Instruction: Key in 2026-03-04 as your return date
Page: home
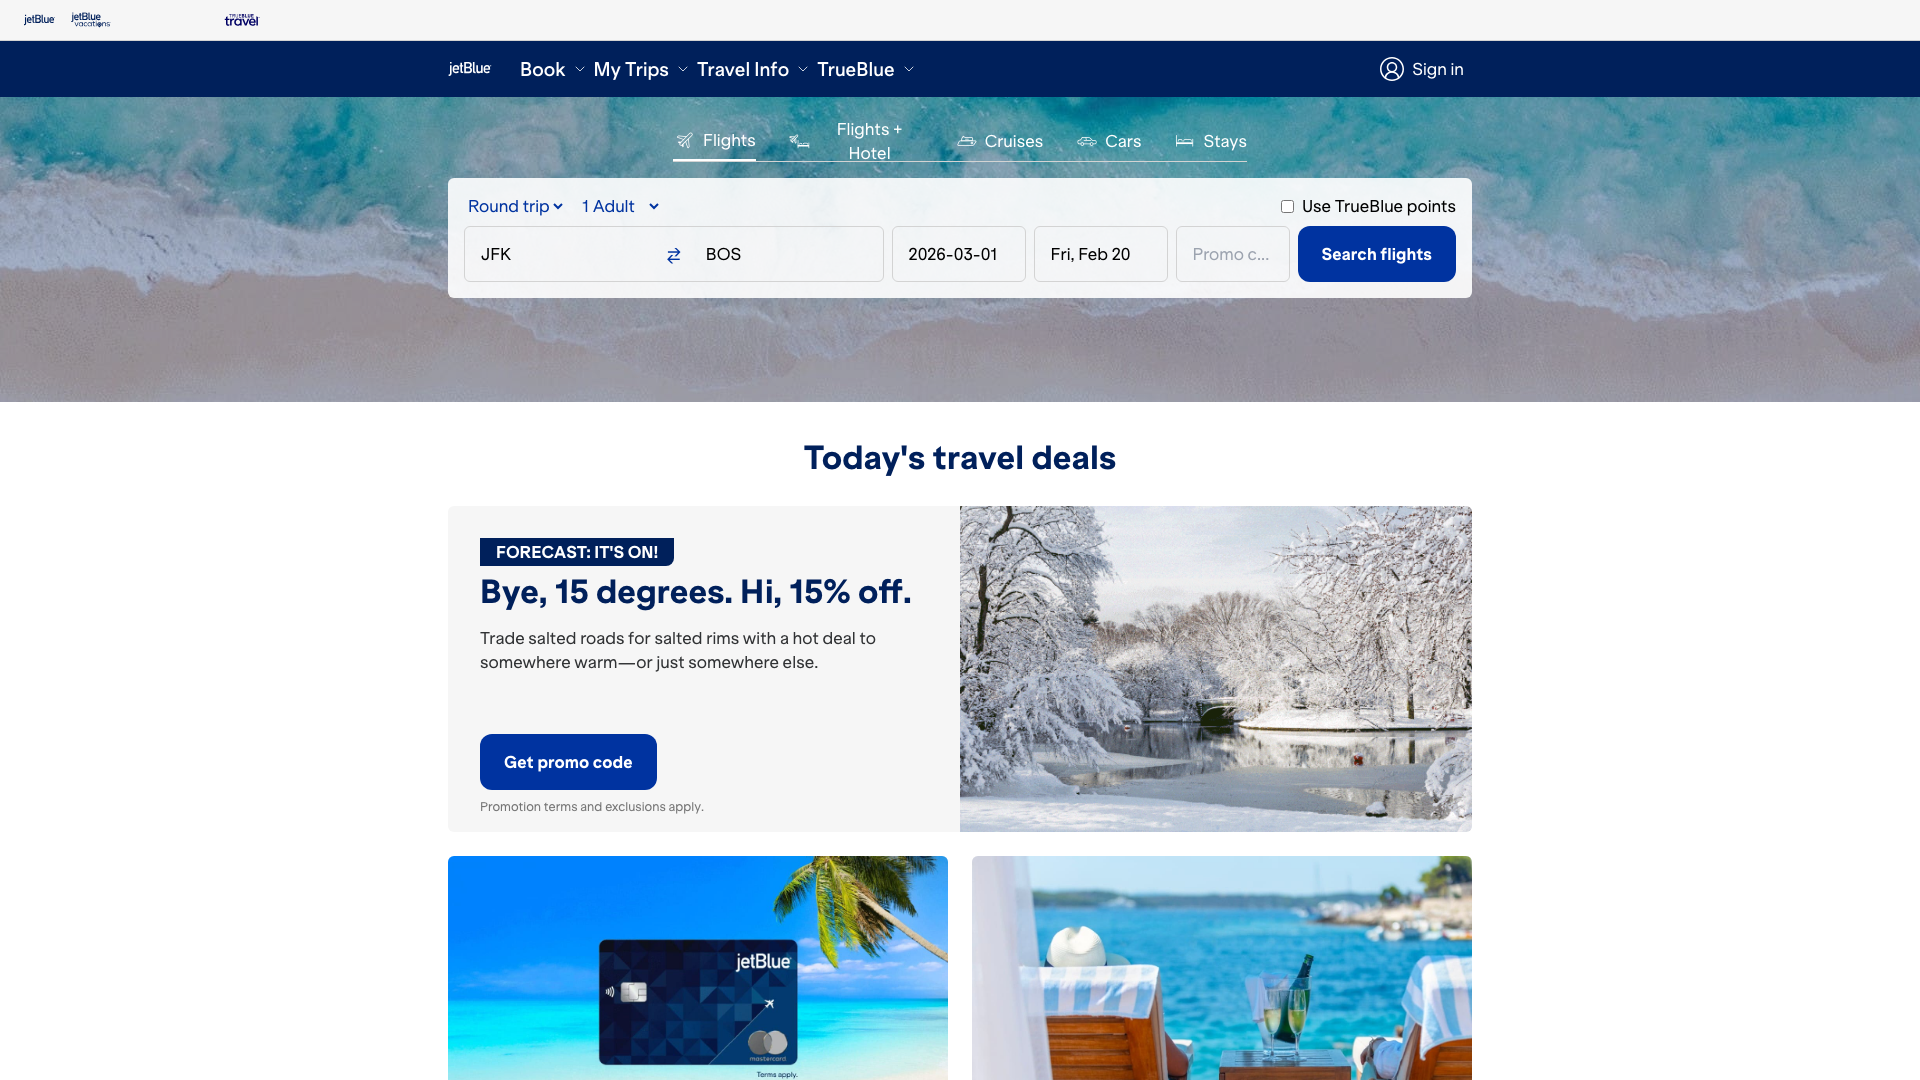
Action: type